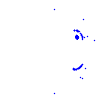
Particle: kaon